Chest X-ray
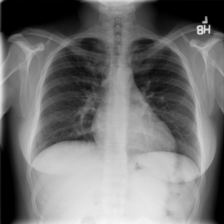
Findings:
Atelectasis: negative
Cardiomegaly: positive
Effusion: negative
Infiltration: negative
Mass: negative
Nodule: negative
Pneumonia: negative
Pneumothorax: negative
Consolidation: negative
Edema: negative
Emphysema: negative
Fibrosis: negative
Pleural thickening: negative
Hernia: negative